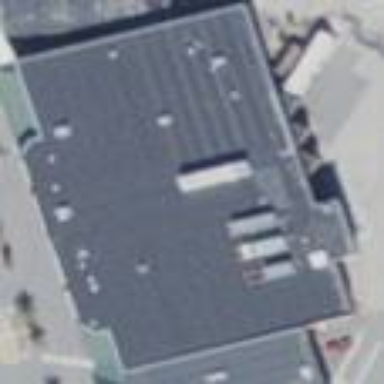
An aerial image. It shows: Supermarket located in building.